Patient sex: M
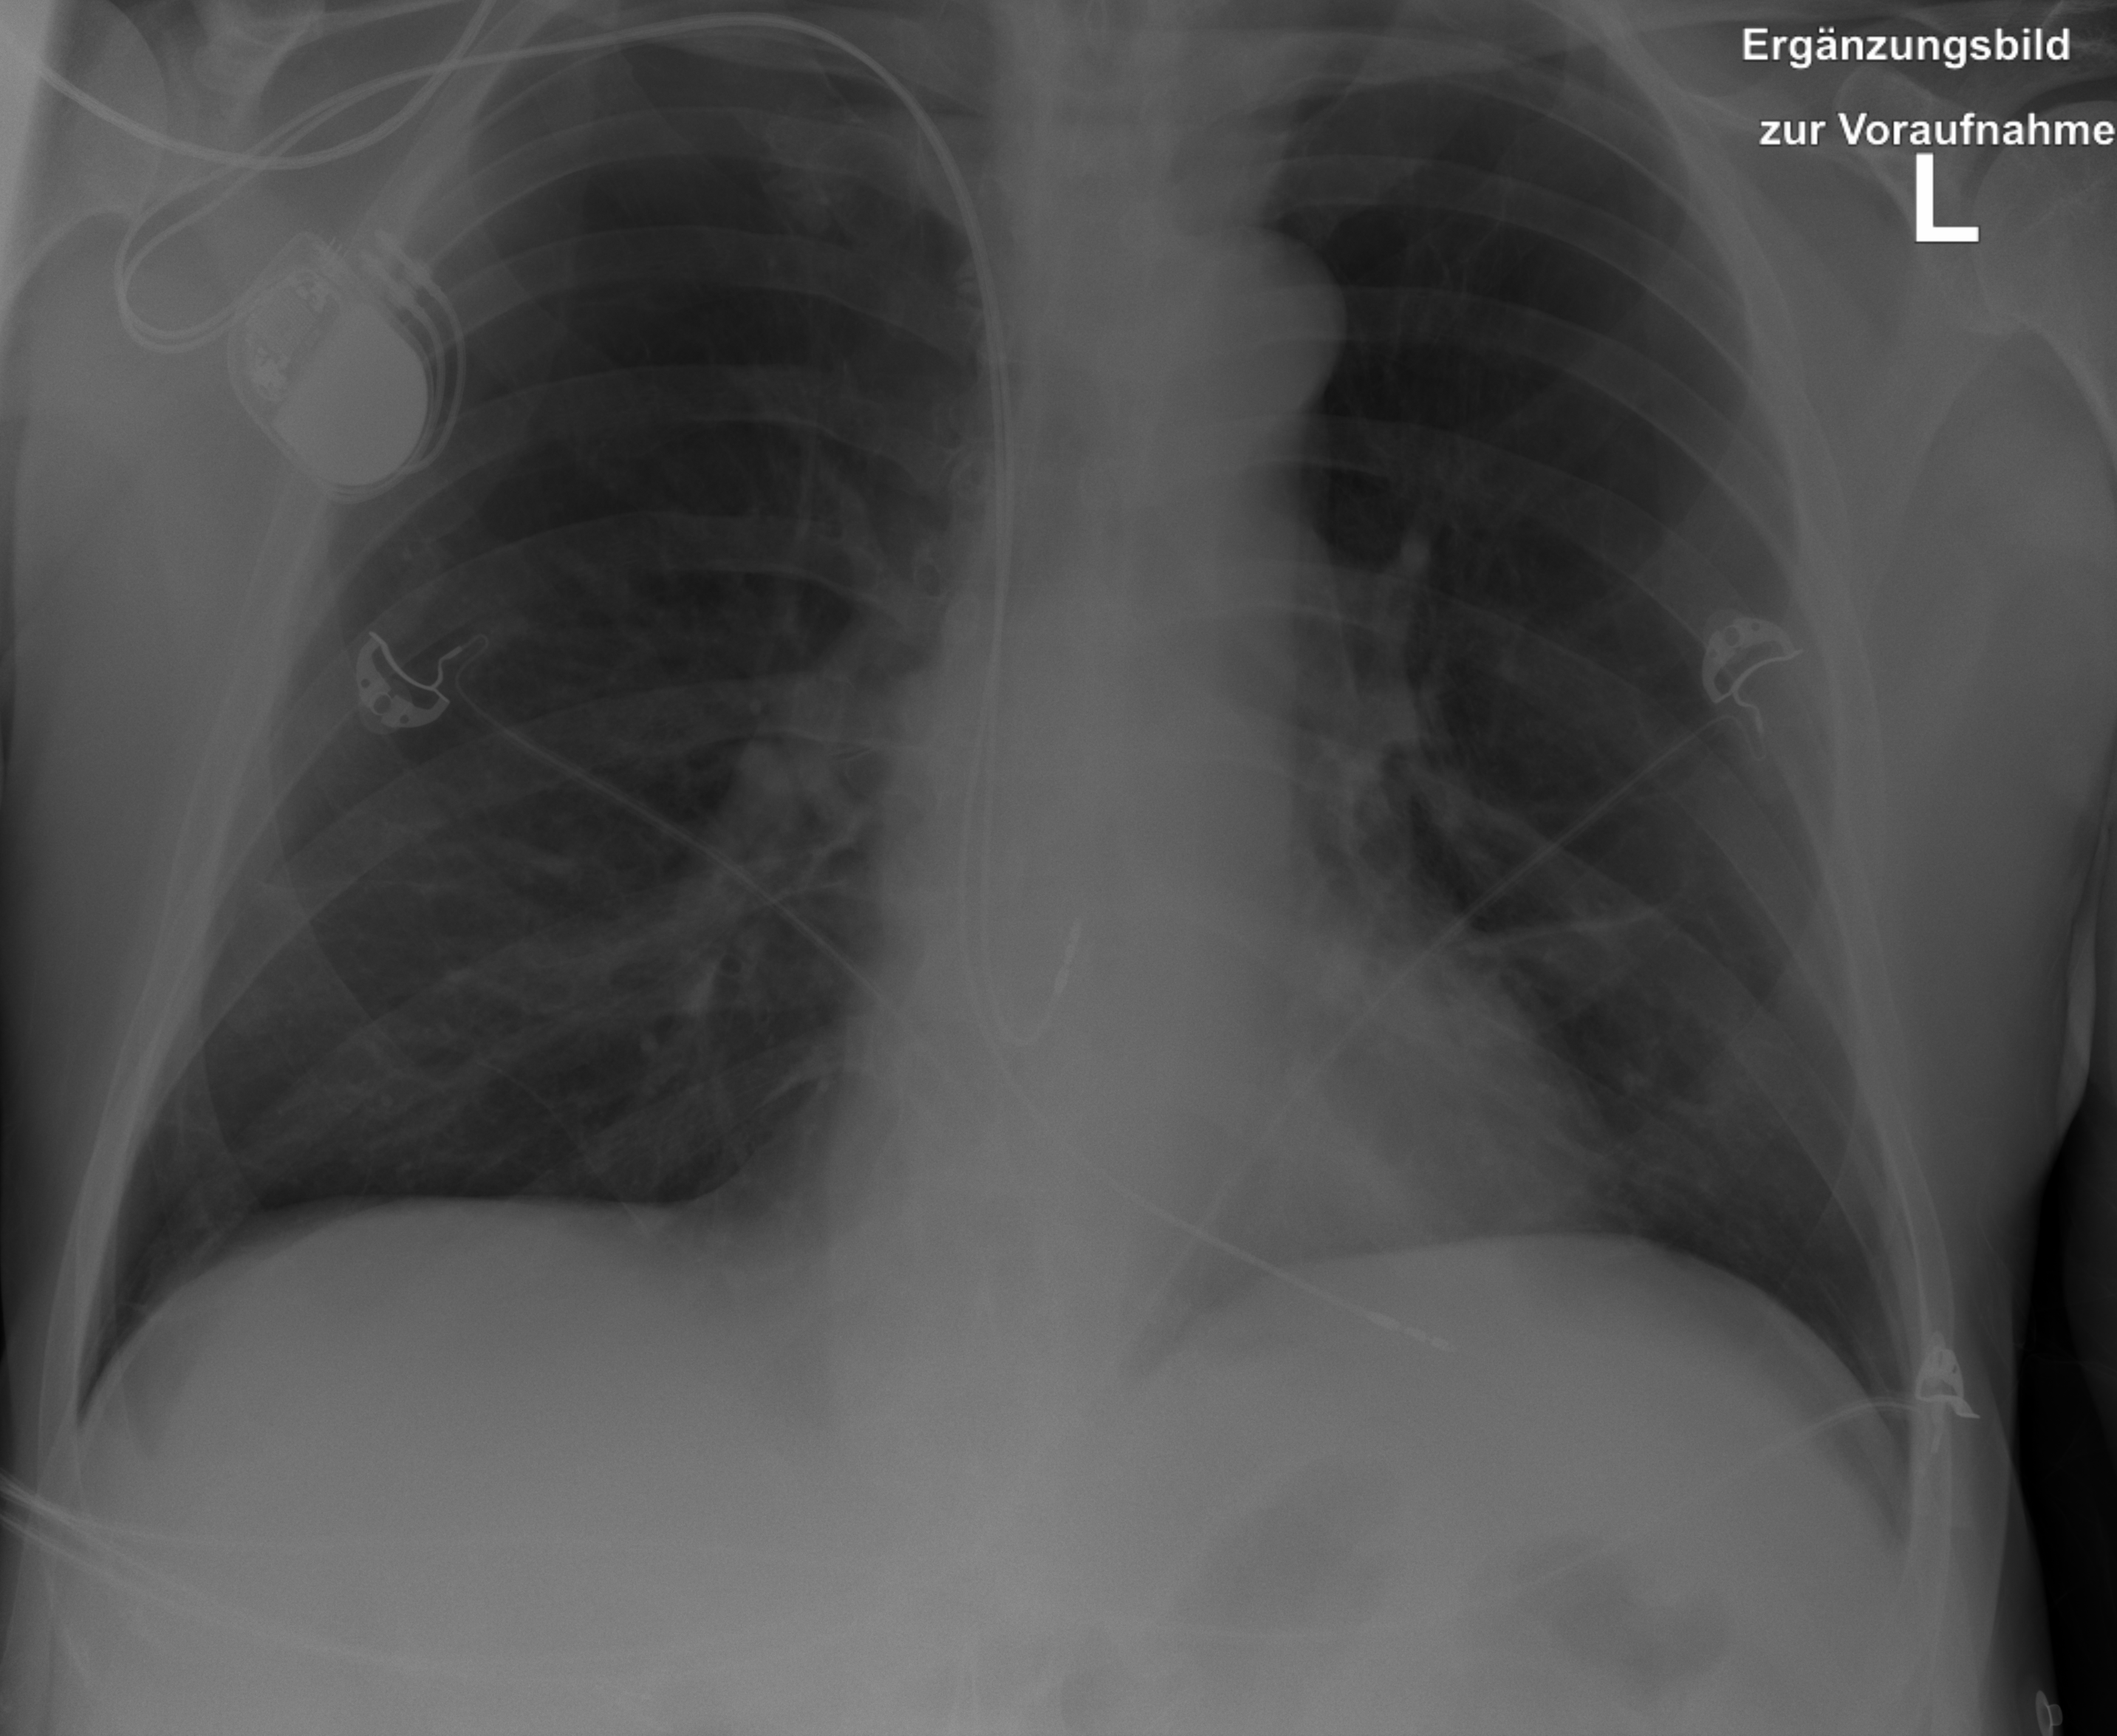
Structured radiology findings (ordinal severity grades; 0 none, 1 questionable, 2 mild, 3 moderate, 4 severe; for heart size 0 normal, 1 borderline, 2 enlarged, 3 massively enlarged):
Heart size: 0
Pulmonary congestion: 0
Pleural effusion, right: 0
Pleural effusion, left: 0
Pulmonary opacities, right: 0
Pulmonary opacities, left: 0
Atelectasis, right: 2
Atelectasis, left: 2